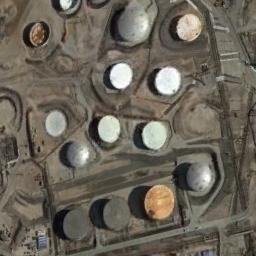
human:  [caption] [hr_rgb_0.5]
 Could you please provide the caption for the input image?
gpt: One of these storage tanks is orange .

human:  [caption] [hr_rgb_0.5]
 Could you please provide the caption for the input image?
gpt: There are many storage tanks on the bare land .

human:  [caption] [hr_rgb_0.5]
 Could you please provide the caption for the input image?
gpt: There are many differently sized storage tanks in the factory .

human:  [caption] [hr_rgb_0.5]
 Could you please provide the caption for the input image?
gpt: There are many storage tanks of different sizes .

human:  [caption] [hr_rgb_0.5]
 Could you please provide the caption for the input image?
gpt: There are some storage tanks of different colors .